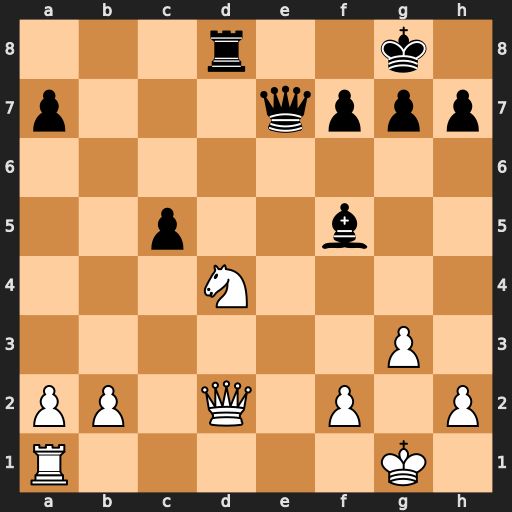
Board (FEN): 3r2k1/p3qppp/8/2p2b2/3N4/6P1/PP1Q1P1P/R5K1
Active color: w
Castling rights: -
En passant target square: -
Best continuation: Nxf5 Rxd2 Nxe7+